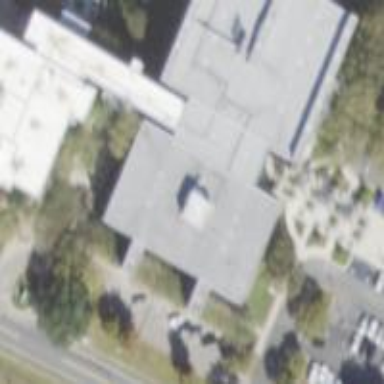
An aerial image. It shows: Part of university building.